I will show an image sequence of human cooking. I have annotated the images with numbered circles. Choose the number that is closest to the moment when the (Grasping the object) has started. You are a five-time world champion in this game. Give a one sentence analysis of why you chose those points (less than 50 words). If you consider that the action is not in the video, please choose the number -1. Provide your answer at the end in a json file of this format: {"points": []}
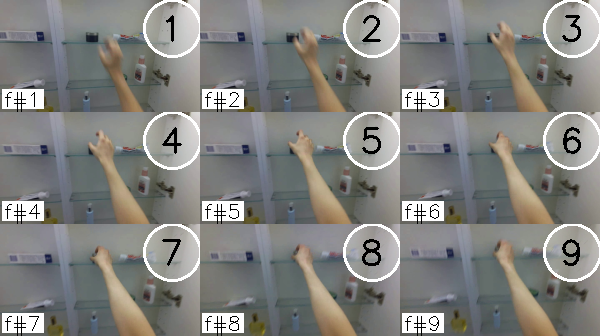
Frame 7 shows the clearest moment of hand-object contact.
{"points": [7]}